Aerial crown-view tile of a tropical tree (Barro Colorado Island, Panama), acquired 20250217:
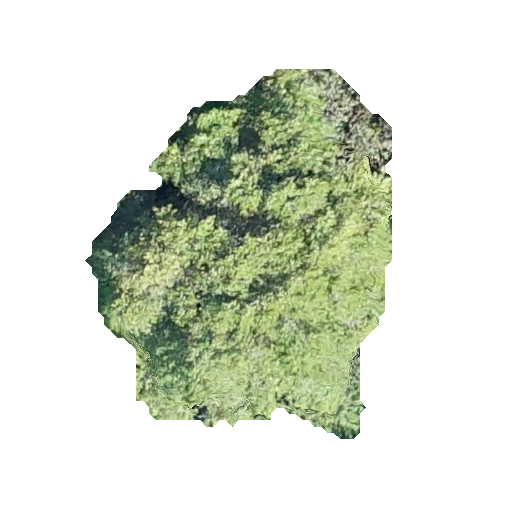
Species: Chrysophyllum cainito
GBIF accepted scientific name: Chrysophyllum cainito
Crown area: 120.262 m²